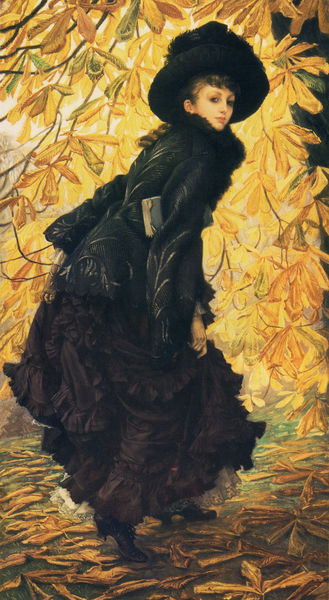
Titel: L'octobre, Oktober
Künstler: James Tissot
Standort: Montréal (Québec)
Institution: Montréal Museum of Fine Arts
Schlagwörter: baum, blätter, dunkel, feder, gemälde, hand, himmel, laub, weiß, bäume, gelb, grün, impressionismus, landschaft, mädchen, ocker, stadt, äste, ausschnitt, bewegung, braun, frankreich, frau, frisur, haar, hell, hintergrund, hut, kleid, licht, mund, nase, ohr, orange, paris, profil, rücken, schwarz, blick, dame, gras, park, weg, wiese, hochformat, malerei, rock, jacke, jung, arm, augen, bibel, falten, faru, federn, gesicht, halten, kragen, pelz, spitze, bildnis, hände, portrait, porträt, öl, ast, erde, horizont, kalt, natur, stamm, zweige, gehen, sonne, boden, land, gewand, gold, haare, realismus, reich, saum, blatt, leuchte, pflanzen, kontrast, locken, madame, schulter, schön, wald, hintern, modell, schuhe, laufen, allee, herbst, moment, jugendstil, zopf, manet, allein, rüsche, rüschen, klimt, hoch, leuchten, bücken, buch, unterrock, spaziergang, geheimnis, zweig, draußen, rückenfigur, groß, portait, dynamik, lauf, literatur, stiefel, schritt, tasche, schuh, schuhspitze, gekämmt, halbprofil, wohlhabend, achsel, rinde, adern, schreiten, sinnlich, kastanie, ahorn, eiche, absätze, wien, zier, zierde, breit, golden, gerafft, volants, schimmern, art nouveau, gefallen, scheinen, unter, kastanien, lüften, stat, mächtig, herbstlaub, wenden, fra, tagebuch, umwenden, bätter, schulterblick, zurück, bildung, täschchen, raffen, geheimnissvoll, stöckelschuhe, umsehen, poartrait, bildrand, roman, haben, rascheln, gewad, zurückblicken, porträtmalerei, kastanienblätter, untterrock, stückelschuhe, renaoir, kastianienbaum, clutch, toulse-lautrec